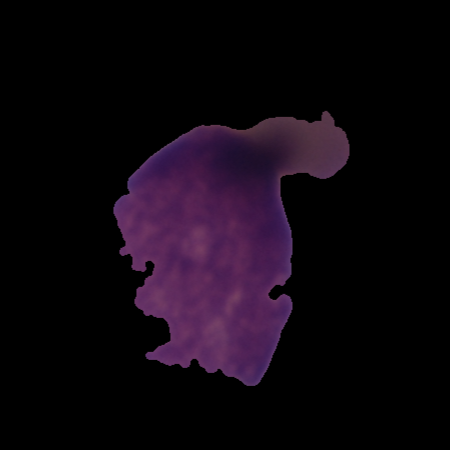
Label: cancer